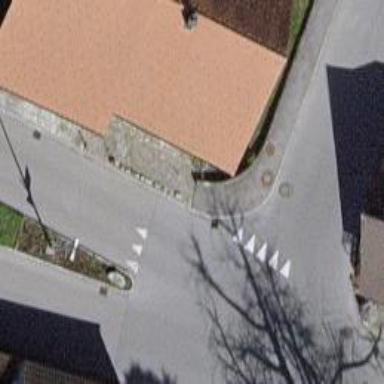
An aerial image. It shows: Road with "give way" sign.